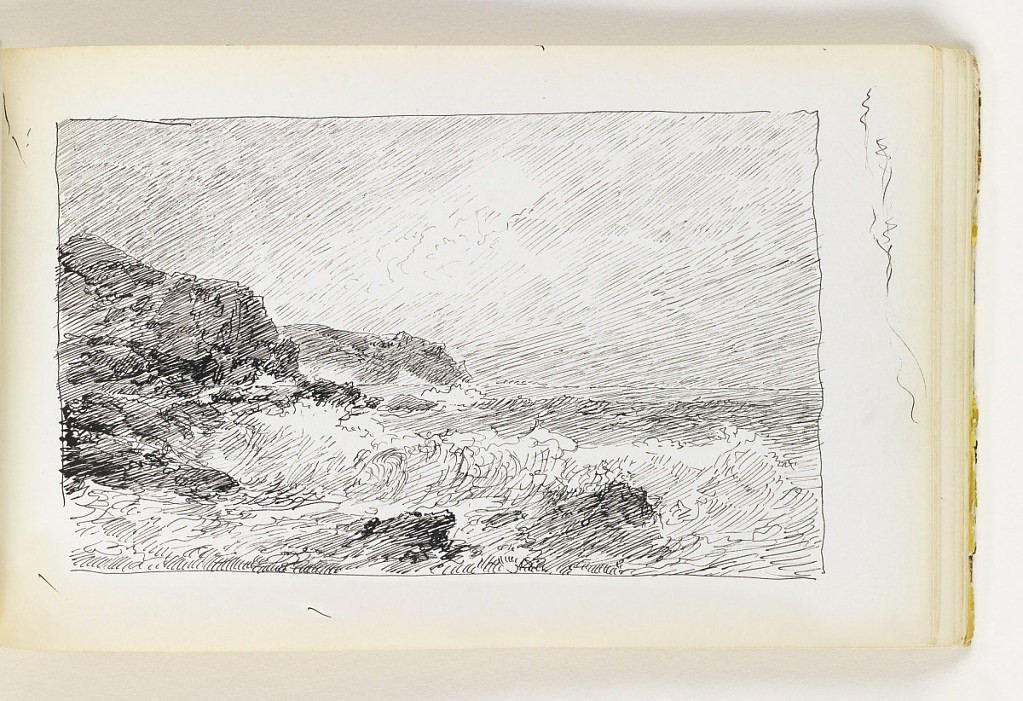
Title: Quick Sketch of Waves on Rocks
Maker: William Trost Richards, American, 1833–1905
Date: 1890–1900
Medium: Pen and black ink on off-white wove paper
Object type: Sketchbook folio
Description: Large wave crashing against two rocks in foreground and cliff at left. Second set of cliffs in distance at left. 1